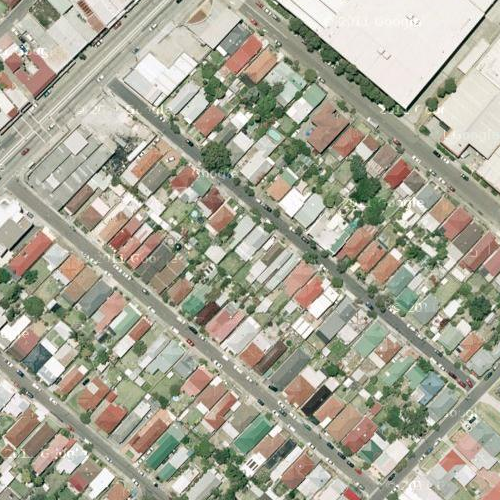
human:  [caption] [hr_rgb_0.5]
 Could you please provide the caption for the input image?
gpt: This is a town with many houses arranged densely while some roads go through .

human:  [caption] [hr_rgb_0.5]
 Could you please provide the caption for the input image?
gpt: Lots of houses with red and orange roofs arranged densely .

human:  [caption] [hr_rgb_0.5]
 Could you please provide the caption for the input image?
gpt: Many houses arranged densely in this area with some roads go through .

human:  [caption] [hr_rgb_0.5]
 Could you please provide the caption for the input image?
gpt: A residential area with houses arranged neatly and some roads go through this area .

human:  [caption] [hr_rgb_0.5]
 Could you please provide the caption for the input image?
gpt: A residential area with houses arranged neatly .